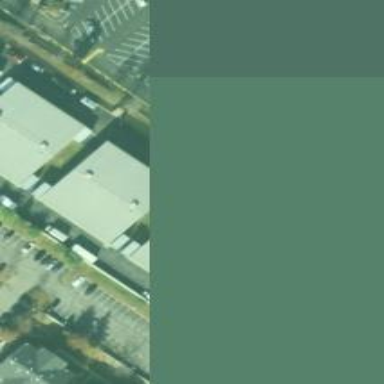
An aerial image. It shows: Building used for storage rental.